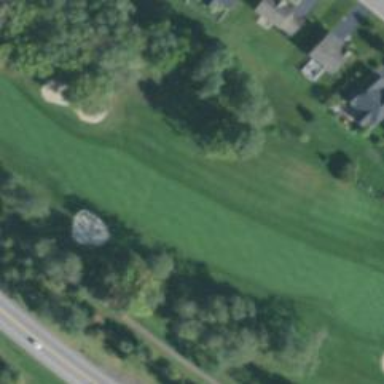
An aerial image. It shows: Golf hole.